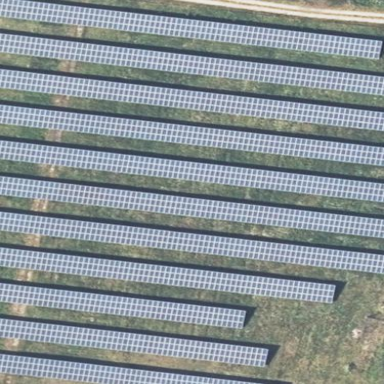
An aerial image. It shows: Solar photovoltaic panel generator.